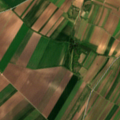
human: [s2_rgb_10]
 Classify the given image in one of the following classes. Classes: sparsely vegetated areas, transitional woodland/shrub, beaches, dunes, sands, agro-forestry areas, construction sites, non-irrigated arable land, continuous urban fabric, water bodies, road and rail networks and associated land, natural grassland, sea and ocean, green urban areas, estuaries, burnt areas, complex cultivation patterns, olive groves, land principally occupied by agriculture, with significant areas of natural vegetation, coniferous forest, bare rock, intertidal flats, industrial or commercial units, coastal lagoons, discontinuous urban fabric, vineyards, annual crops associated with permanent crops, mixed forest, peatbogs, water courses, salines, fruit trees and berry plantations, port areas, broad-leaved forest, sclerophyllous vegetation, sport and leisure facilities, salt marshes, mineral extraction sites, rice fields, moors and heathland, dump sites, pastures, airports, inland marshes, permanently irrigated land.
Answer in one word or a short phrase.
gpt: non-irrigated arable land, vineyards